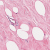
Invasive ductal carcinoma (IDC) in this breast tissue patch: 0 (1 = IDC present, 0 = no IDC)